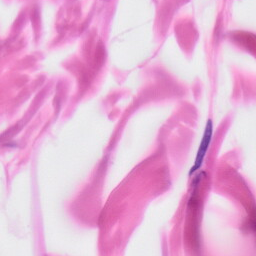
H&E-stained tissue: Skin